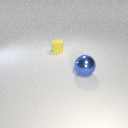
small yellow rubber cylinder behind large blue metal sphere